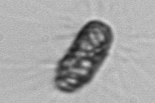
Label: Corethron_hystrix